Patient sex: M
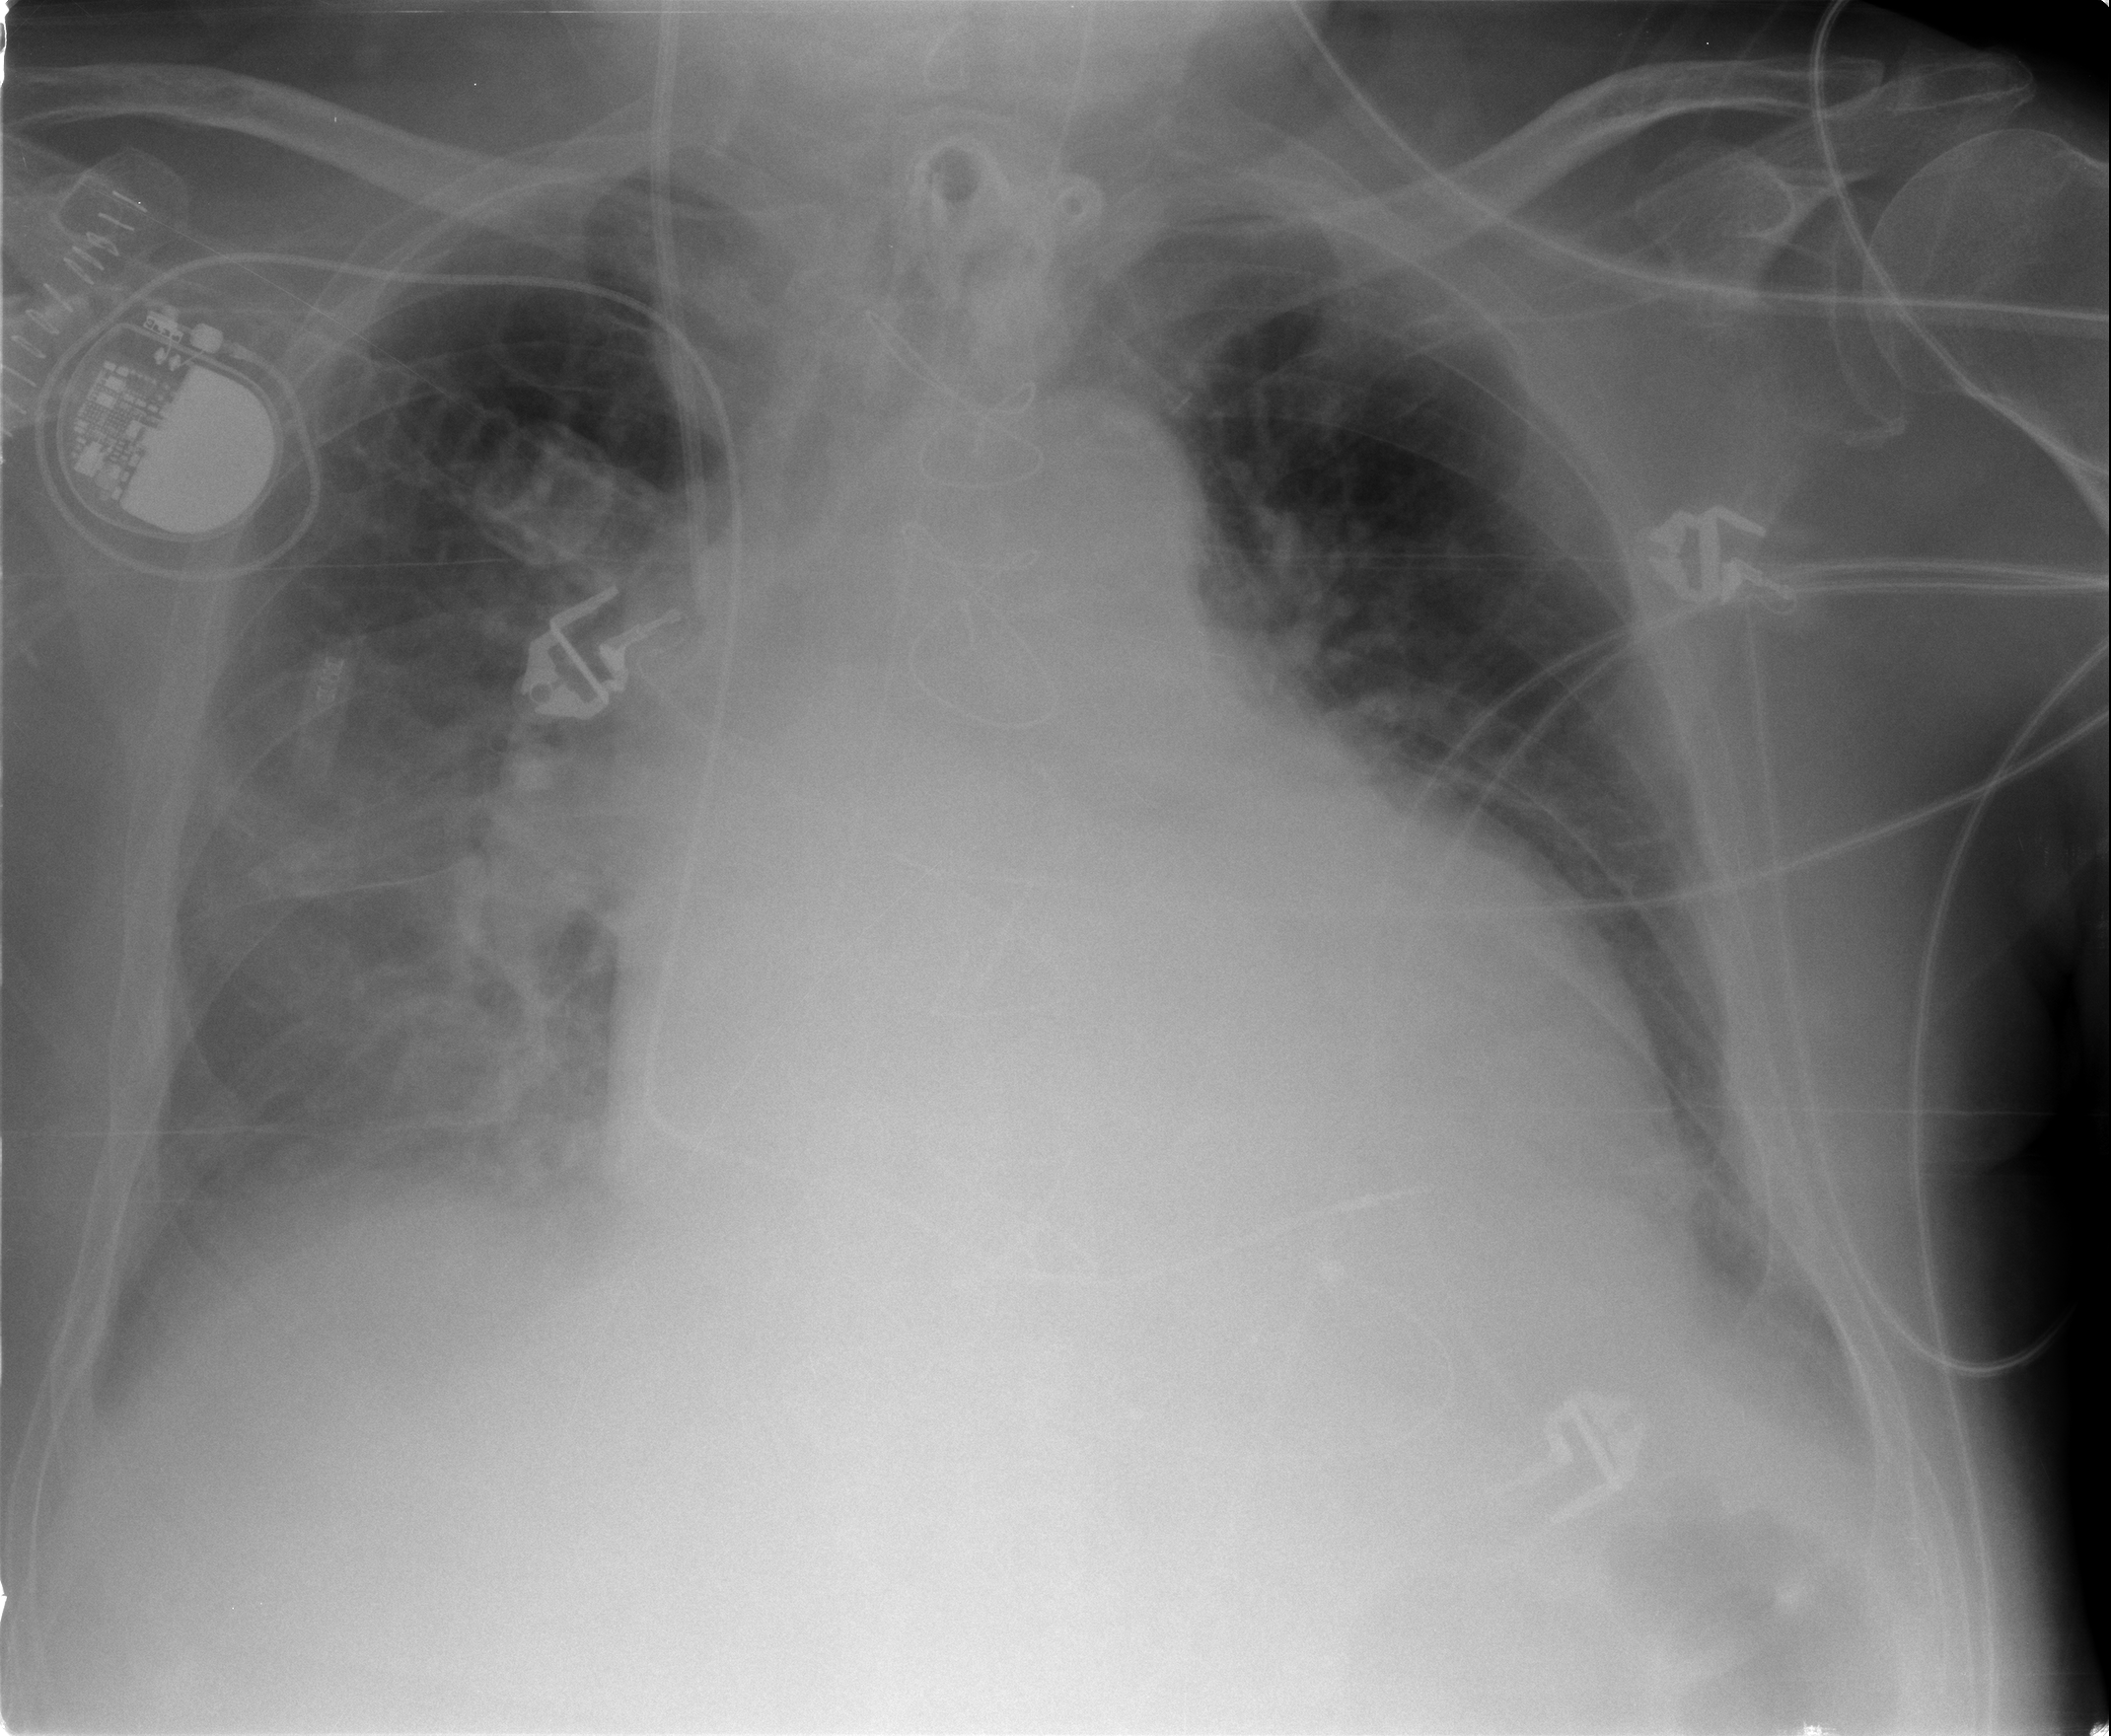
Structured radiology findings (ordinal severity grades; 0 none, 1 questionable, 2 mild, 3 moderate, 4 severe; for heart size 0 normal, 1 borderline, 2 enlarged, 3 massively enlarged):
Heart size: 2
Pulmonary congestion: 2
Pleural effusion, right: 2
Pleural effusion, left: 2
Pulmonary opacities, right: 2
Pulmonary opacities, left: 2
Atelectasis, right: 2
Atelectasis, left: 2